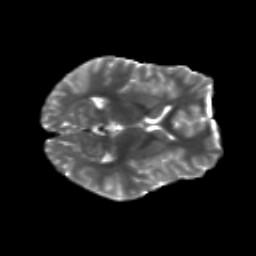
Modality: T2w
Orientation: axial
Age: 18
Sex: male
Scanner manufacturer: siemens
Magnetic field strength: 3 T
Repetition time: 8.8 s
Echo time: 0.085 s